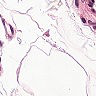
Metastatic tissue present: no